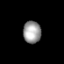
Tissue: prostate
Cell type: Fibroblasts
Senescence score: 0.7985
Nuclear area (px): 392
Mean DAPI intensity: 155.133